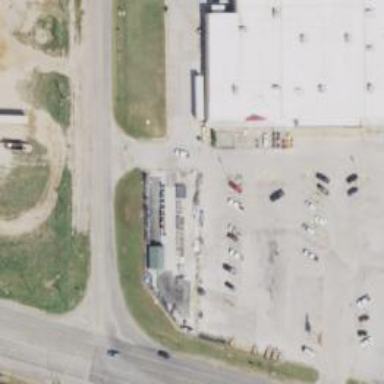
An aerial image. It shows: Country store within building.